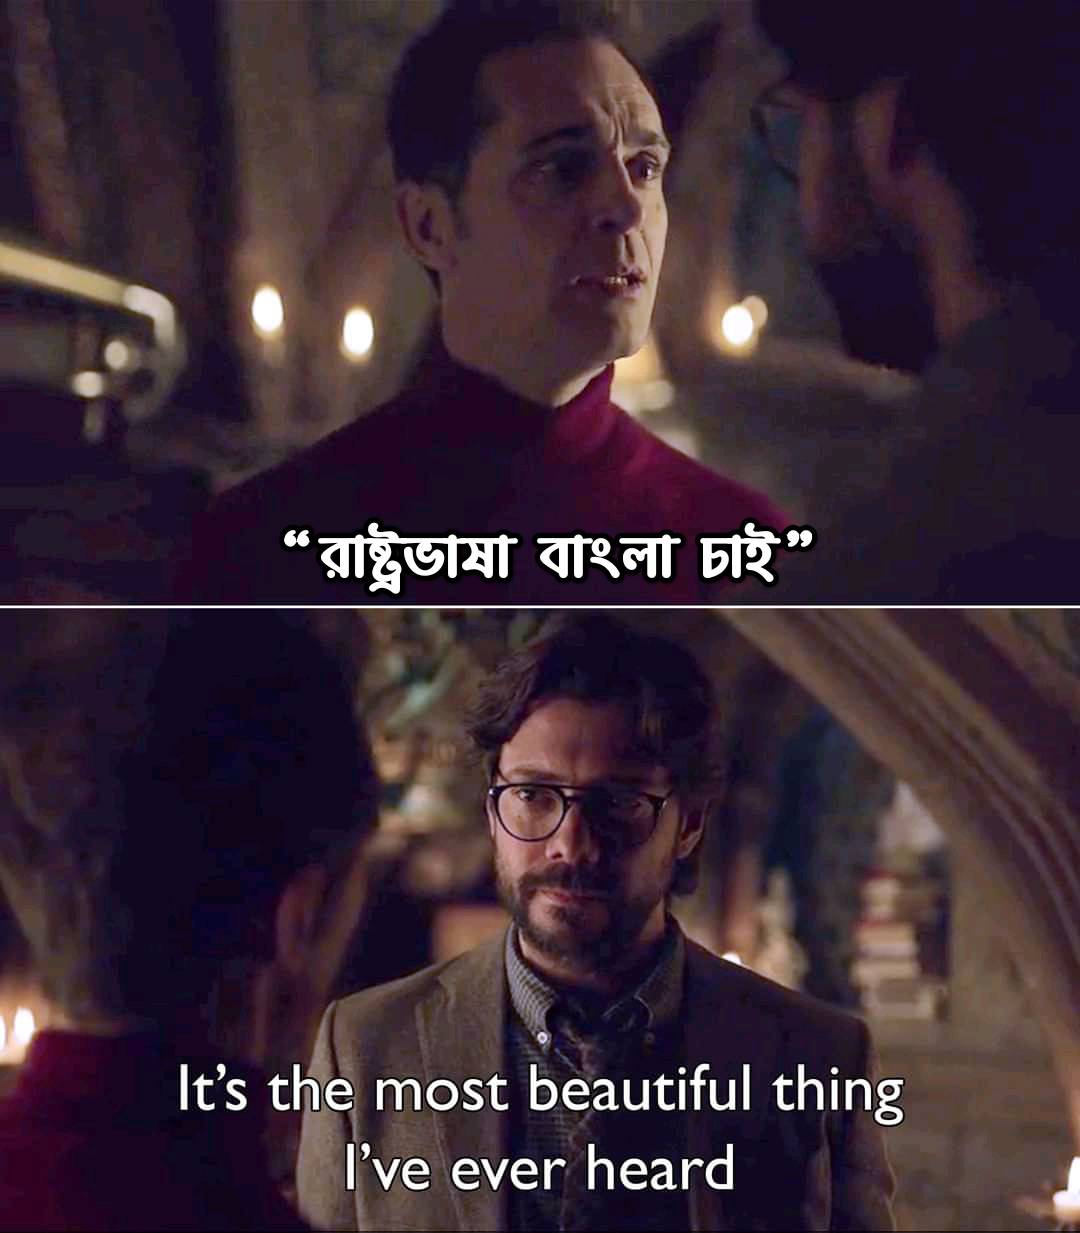
Caption: "রাষ্ট্রভাষা বাংলা চাই " It's the most beautiful thing  I've ever heard
Label: non-hate